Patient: sex M, age 65
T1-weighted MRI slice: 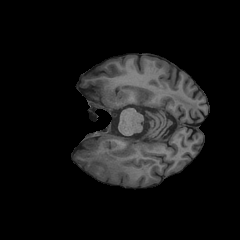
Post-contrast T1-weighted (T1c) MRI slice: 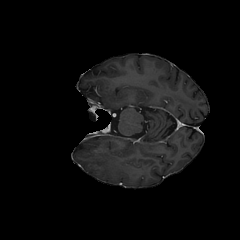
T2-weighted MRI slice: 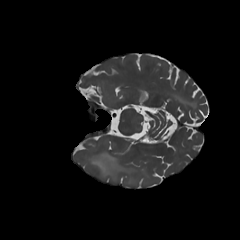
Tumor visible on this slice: yes
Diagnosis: Astrocytoma, IDH-mutant
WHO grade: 2